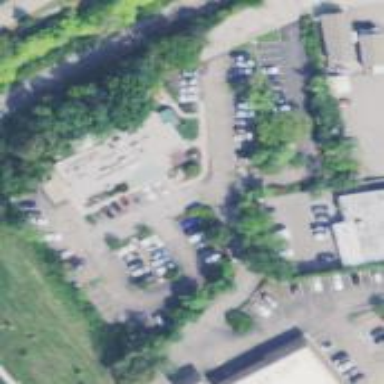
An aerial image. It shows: Parking area with surface.